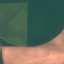
Land use / land cover class: AnnualCrop